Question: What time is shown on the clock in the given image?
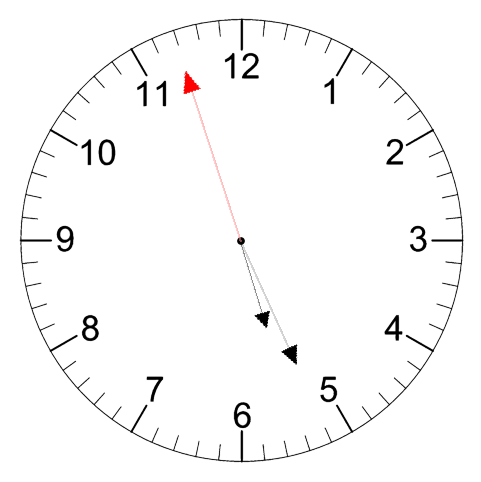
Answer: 05:25:57